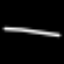
Label: line